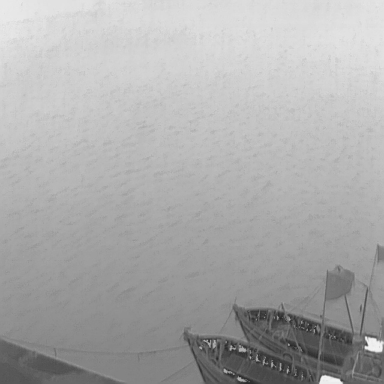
There are two bulk_carriers in the infrared image.